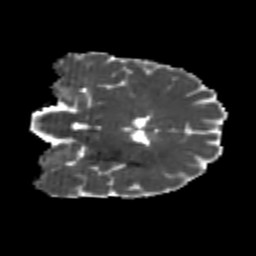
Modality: MD
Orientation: coronal
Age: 22
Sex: male
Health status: healthy
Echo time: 0.074 s